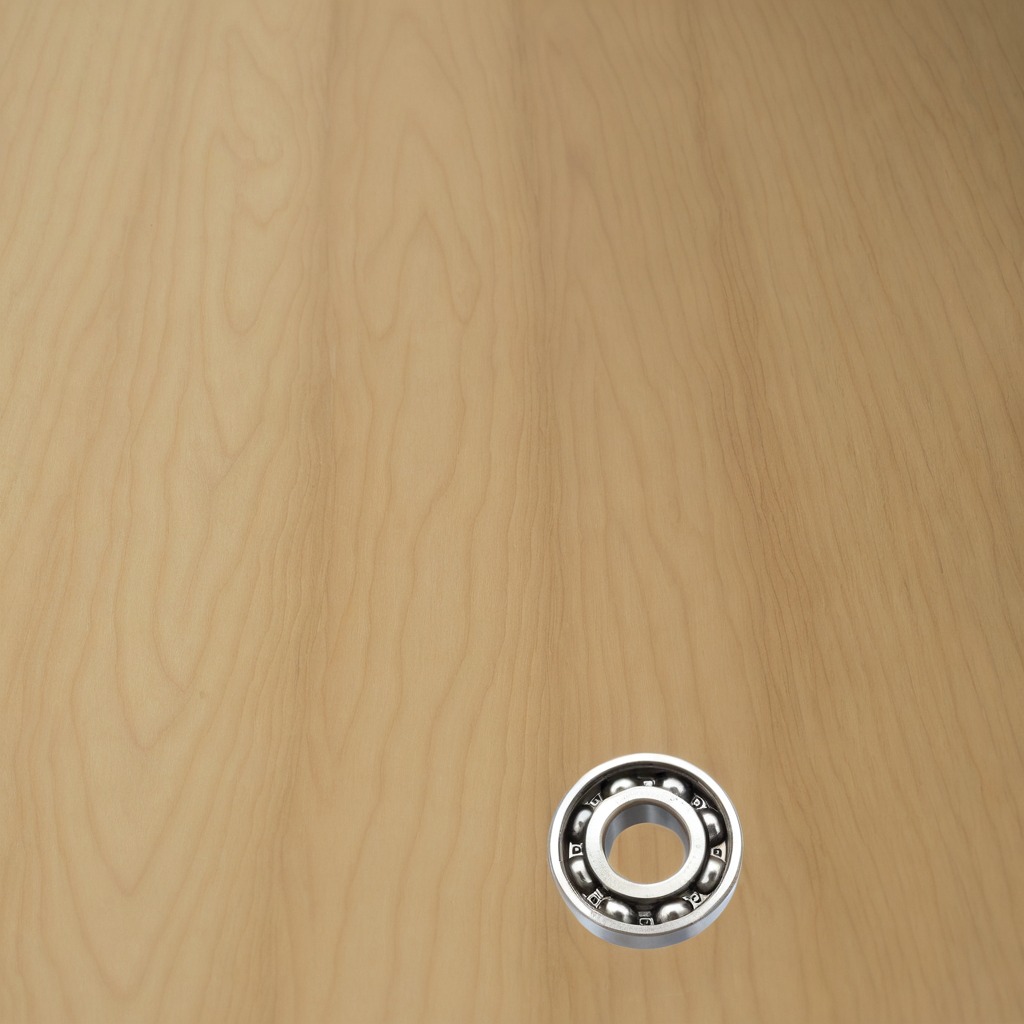
A metal ball bearing lies on the plywood surface in a paint workshop lit by afternoon window light.